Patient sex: F
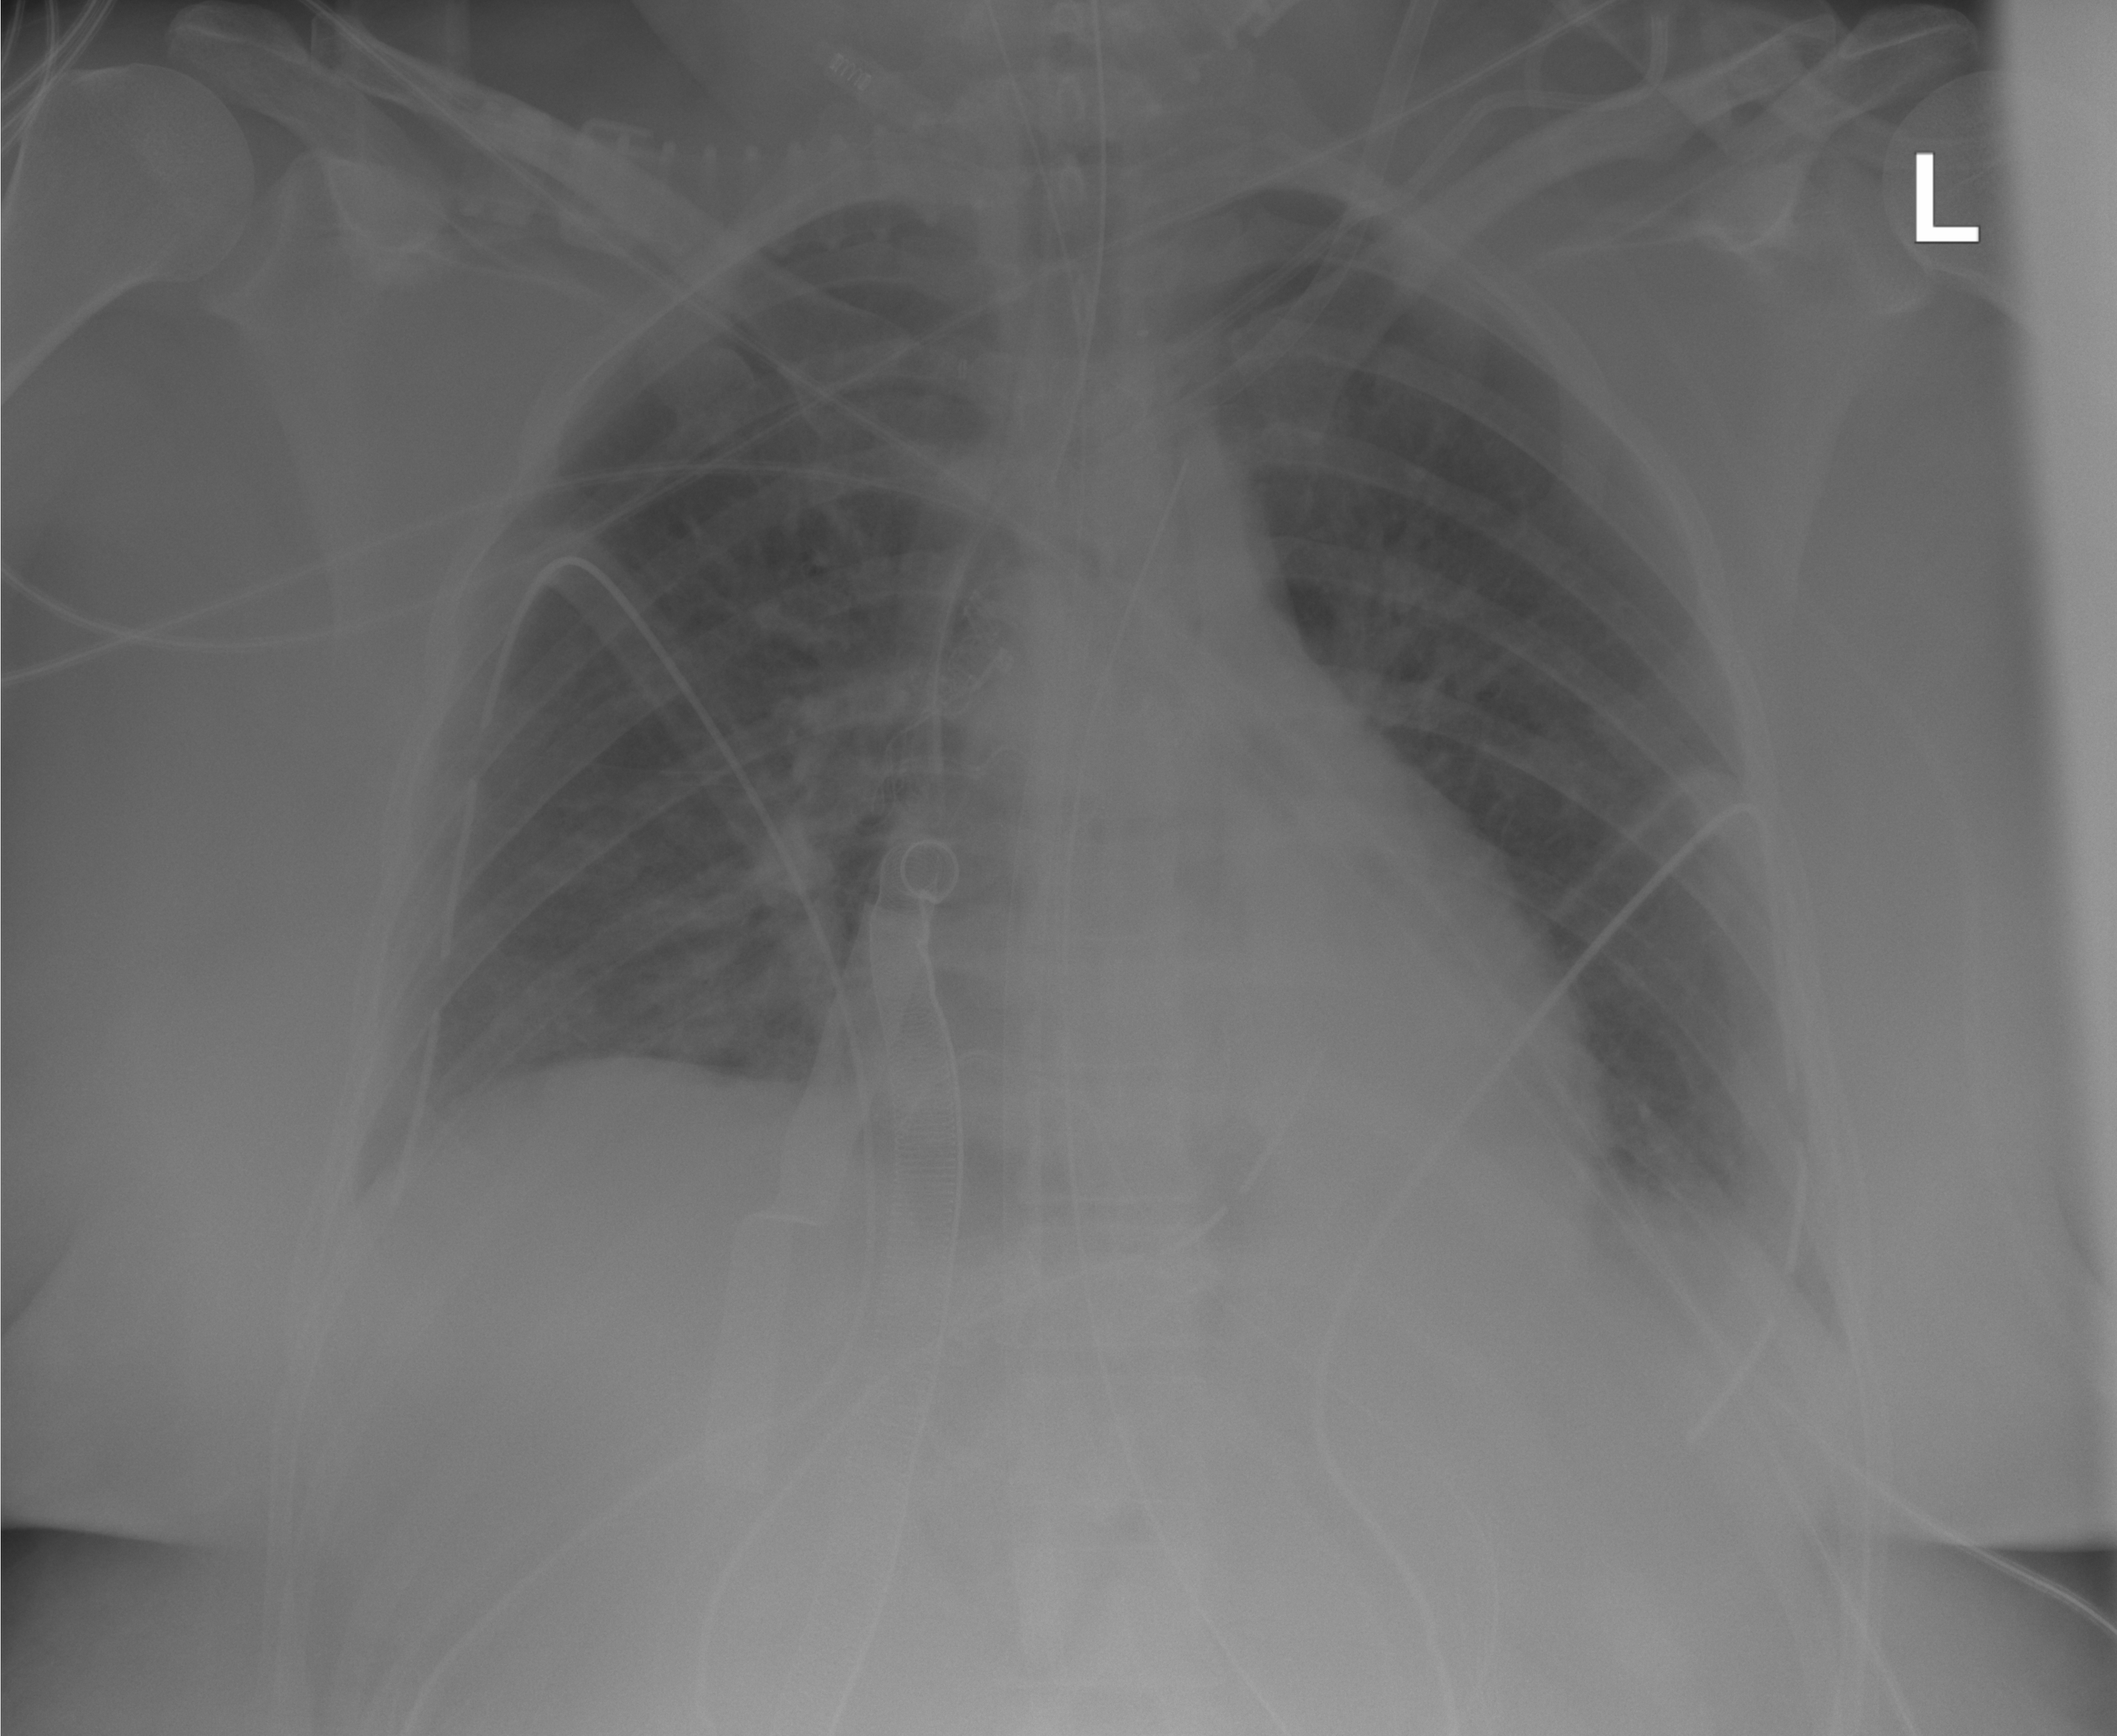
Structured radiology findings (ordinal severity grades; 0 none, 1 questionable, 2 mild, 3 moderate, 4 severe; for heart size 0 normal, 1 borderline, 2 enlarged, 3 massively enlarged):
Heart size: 0
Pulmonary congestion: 0
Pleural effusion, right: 0
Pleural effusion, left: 0
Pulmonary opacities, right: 0
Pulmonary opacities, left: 0
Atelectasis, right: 1
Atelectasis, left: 1